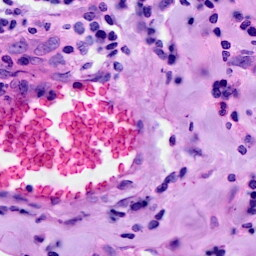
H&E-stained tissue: Breast